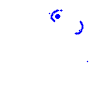
Particle: electron